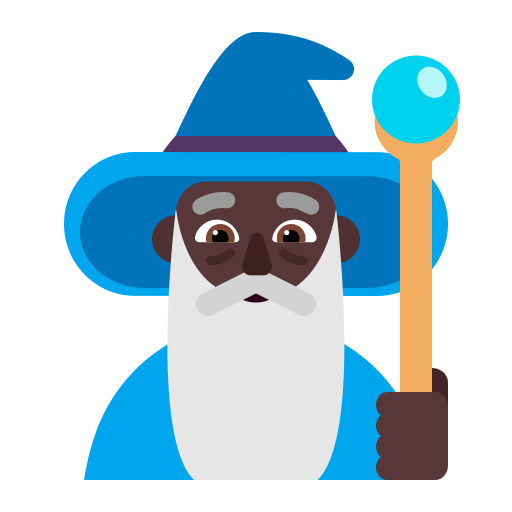
man mage flat dark